Interaction volume radius: 10 \u00c5
Interaction volume height: 15 \u00c5
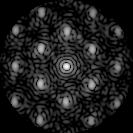
Disorder parameter: 0.3661